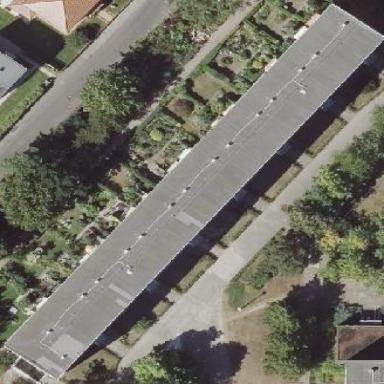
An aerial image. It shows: Building with apartments and flat roof.